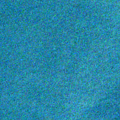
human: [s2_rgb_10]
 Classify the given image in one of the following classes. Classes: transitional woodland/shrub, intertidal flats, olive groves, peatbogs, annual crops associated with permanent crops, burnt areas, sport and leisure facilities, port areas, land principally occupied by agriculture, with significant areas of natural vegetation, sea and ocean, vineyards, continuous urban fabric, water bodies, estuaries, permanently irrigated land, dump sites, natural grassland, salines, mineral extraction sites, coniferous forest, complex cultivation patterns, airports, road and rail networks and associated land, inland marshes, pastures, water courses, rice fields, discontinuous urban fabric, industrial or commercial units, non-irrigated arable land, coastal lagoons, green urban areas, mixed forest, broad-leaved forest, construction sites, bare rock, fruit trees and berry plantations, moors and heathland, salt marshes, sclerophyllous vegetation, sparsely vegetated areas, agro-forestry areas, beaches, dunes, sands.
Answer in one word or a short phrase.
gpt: sea and ocean